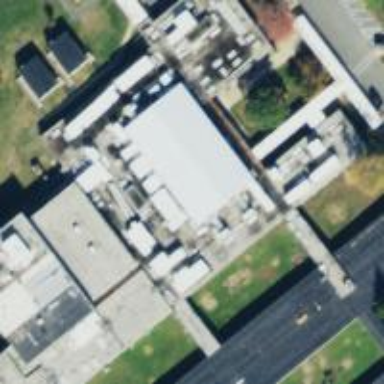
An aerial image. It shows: School building.